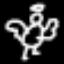
Label: angel